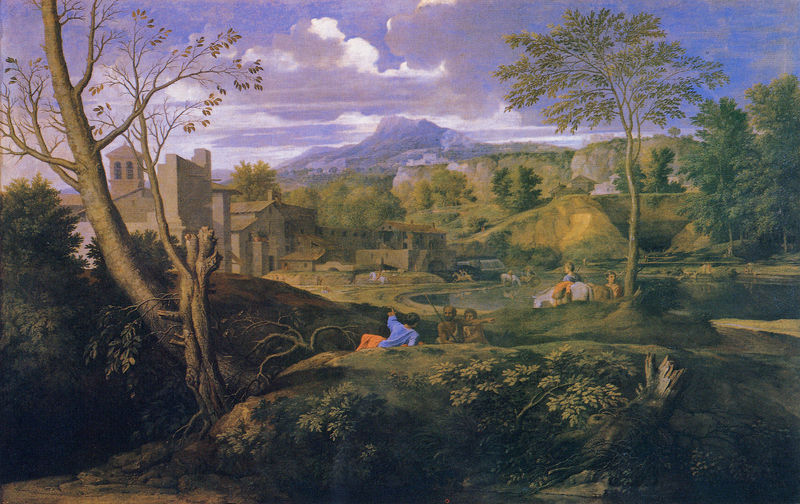
Titel: Paysage aux trois hommes, Landschaft mit drei Männern
Künstler: Nicolas Poussin
Standort: Madrid
Institution: Museo del Prado
Schlagwörter: baum, berg, blau, blätter, dunkel, felsen, gemälde, hand, himmel, mann, wasser, weiß, wolken, baumstämme, bäume, fluss, frauen, gelb, grün, kirchturm, landschaft, menschen, see, stadt, teich, ufer, äste, braun, bunt, fenster, finger, frankreich, frau, grau, hell, männer, orange, reden, blick, dach, gebäude, gras, haus, rot, tiere, weg, wiese, wolke, malerei, hemd, trinken, architektur, barock, stein, weit, ast, bach, baumstamm, ferne, häuser, hügel, natur, stamm, strauch, weite, busch, büsche, gebüsch, kirche, rauch, sträucher, wiesen, blatt, person, pflanzen, wald, esel, kinder, pferd, turm, liegen, italien, berge, gebirge, gipfel, dorf, dächer, mauer, farbe, kahl, picknick, rast, detail, nackte, junge, zeigen, gruppen, burg, kloster, karg, poussin, verblauung, arkadien, stumpf, glocken, baäume, wals, toskana, pastorale, zeigegestus, bege, arkadische landschaft, utten, blauunver, berge himmel